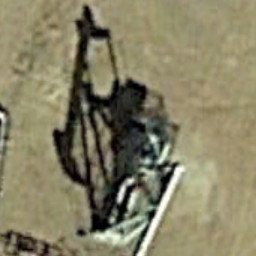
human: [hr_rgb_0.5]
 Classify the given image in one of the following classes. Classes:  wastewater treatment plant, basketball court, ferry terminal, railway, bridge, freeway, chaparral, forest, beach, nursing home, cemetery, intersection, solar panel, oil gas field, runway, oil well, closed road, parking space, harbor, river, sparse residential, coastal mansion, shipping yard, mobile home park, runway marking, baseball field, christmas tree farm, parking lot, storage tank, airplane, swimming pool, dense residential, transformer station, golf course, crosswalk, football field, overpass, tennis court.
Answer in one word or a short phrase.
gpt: oil well